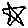
Label: star